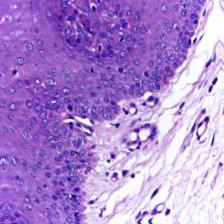
Diagnosis: Normal